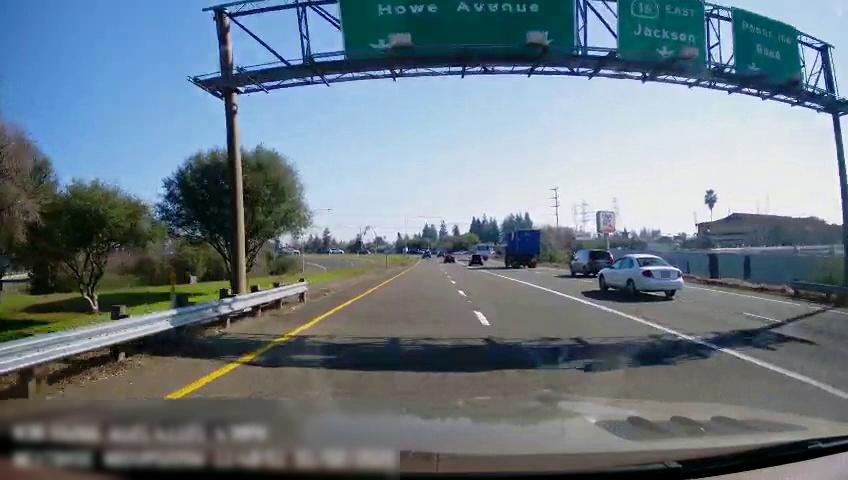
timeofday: Day
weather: Sunny
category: Drivable Space
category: Drivable Space
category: Vehicles | Car
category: Vehicles | SUV
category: Vehicles | SUV
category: Vehicles | Truck
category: Vehicles | Truck
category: Vehicles | Truck
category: Vehicles | Truck
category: Lanes | Current Lane
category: Lanes | Alternate Lane
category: Lanes | Current Lane
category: Lanes | Alternate Lane
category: Lanes | Alternate Lane
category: Lanes | Opposite Lane
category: Traffic | Signs
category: Traffic | Signs
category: Traffic | Signs
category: Traffic | Lights